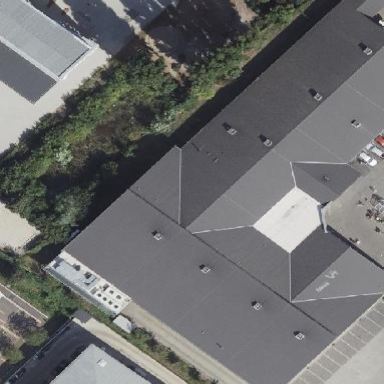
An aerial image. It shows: Supermarket building.